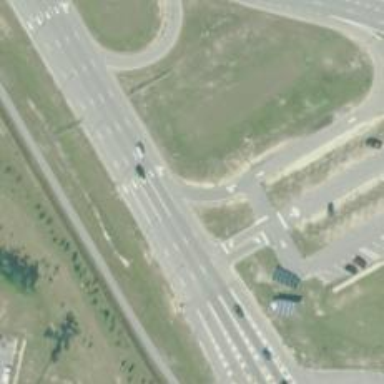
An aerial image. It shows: Trunk link highway.